Question: This just appeared in the top left of my window when I run Chrome Inspect.

What is it called and how do I get rid of it?
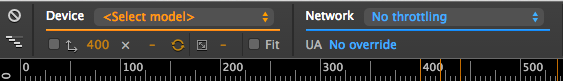
Answer: That is "<URL>" mobile/layout emulation. The key to disabling it is finding the phone icon, usually at the top left of the normal inspector window. The icon should be blue while it is active.
In this image, you can see it at the bottom right:

The disable icon on the top left looks promising, but only turns off the emulation of a specific mobile device; it doesn't actually close the device mode view.